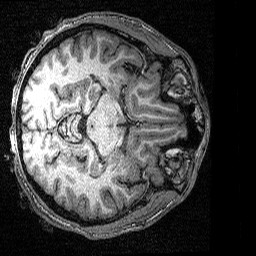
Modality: T1w
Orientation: axial
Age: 30
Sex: male
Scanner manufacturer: siemens
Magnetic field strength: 3 T
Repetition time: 2.53 s
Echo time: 0.00342 s